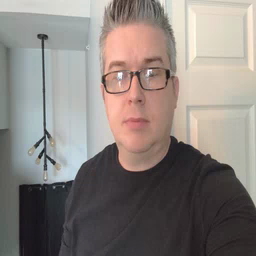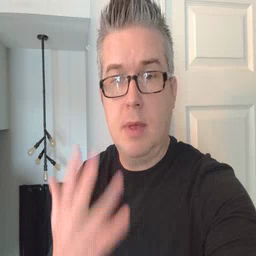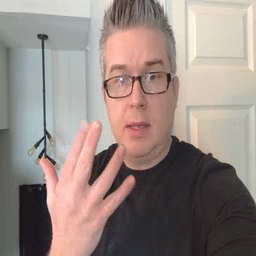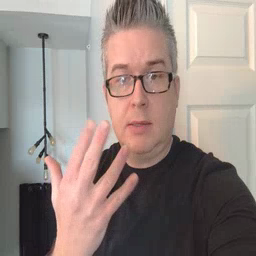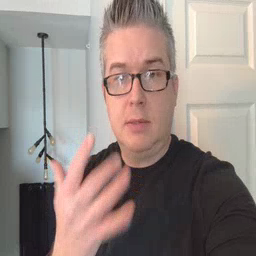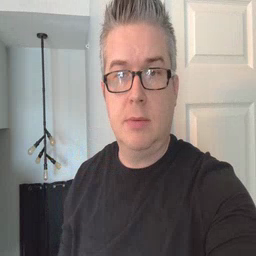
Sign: finger